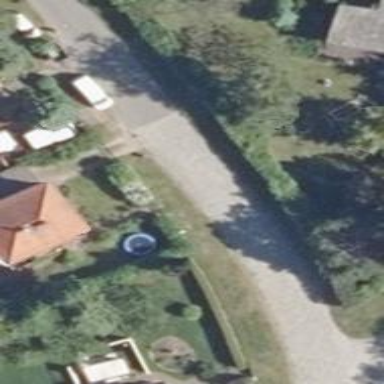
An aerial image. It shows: Smooth asphalt road in residential area.